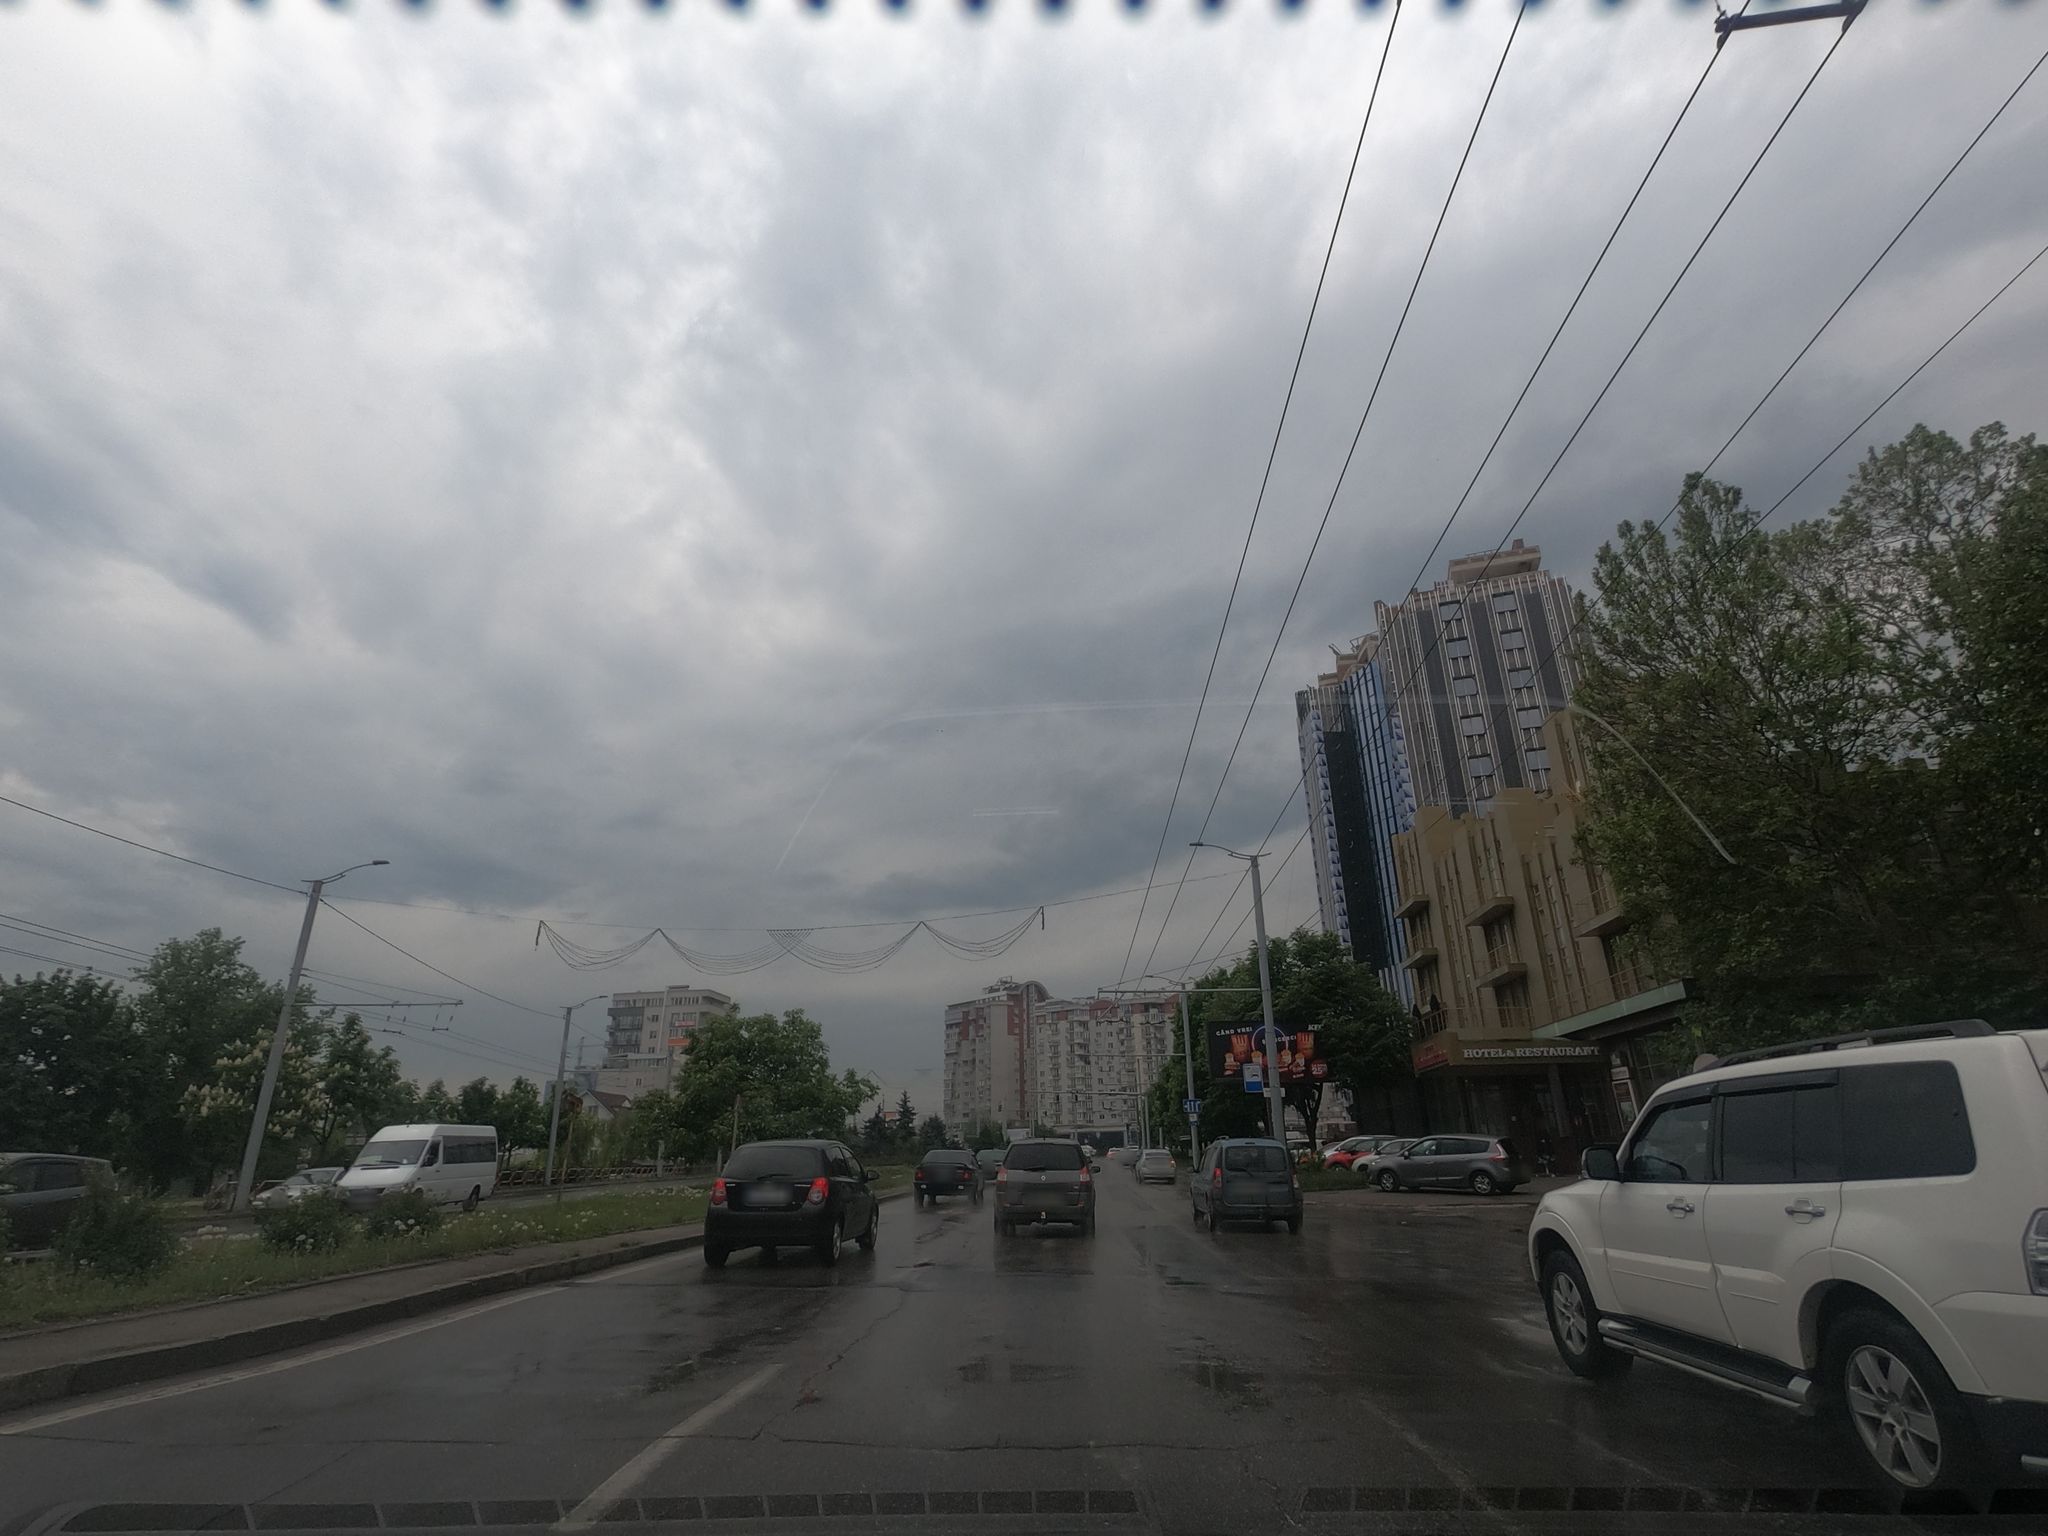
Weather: cloudy
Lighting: day
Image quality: good
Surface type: driving surface
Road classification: footway
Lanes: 3
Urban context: urban centre
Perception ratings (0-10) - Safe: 2.43, Lively: 5.56, Beautiful: 1.61, Boring: 7.86, Depressing: 4.81, Wealthy: 2.53